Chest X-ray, AP view. Patient: 21 years old, sex M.
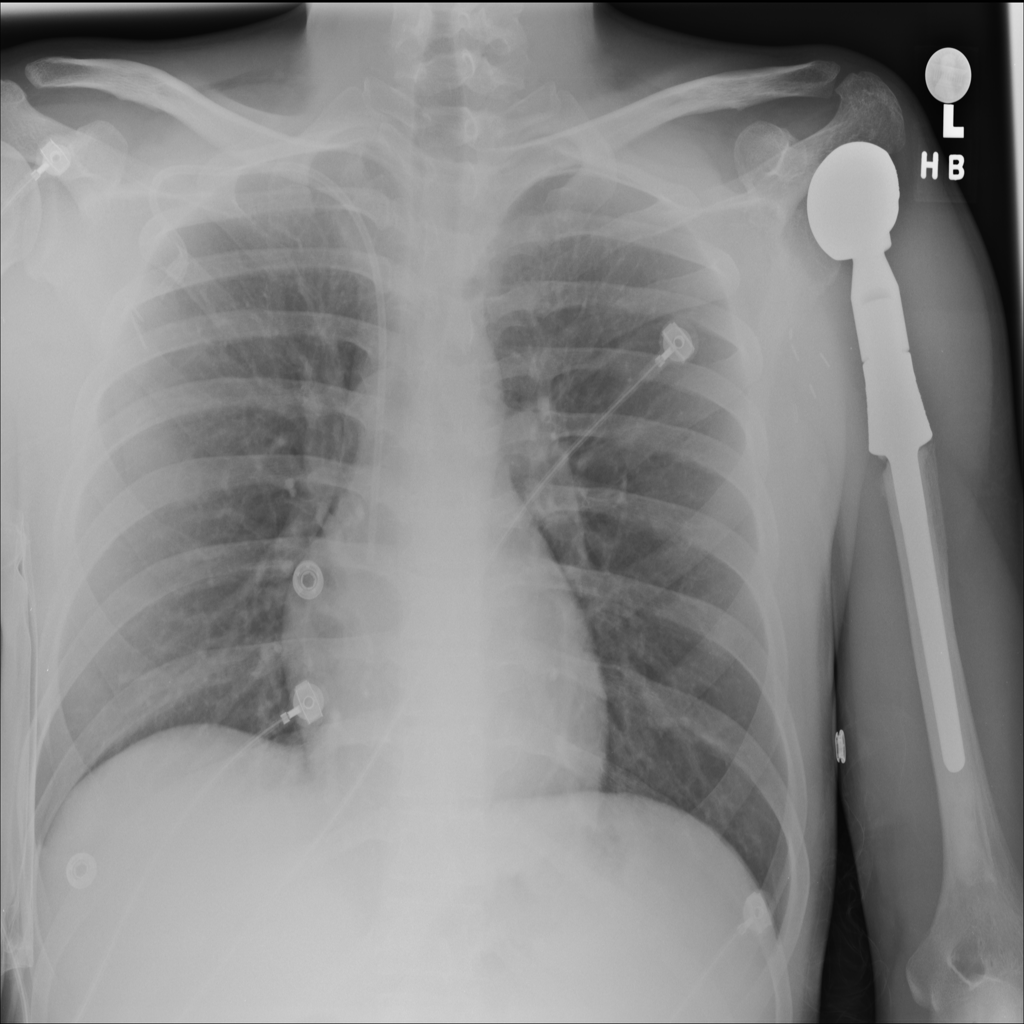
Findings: No Finding